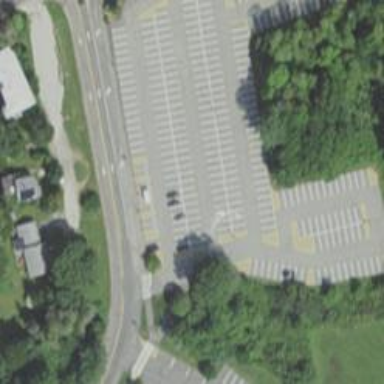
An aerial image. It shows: Parking space.